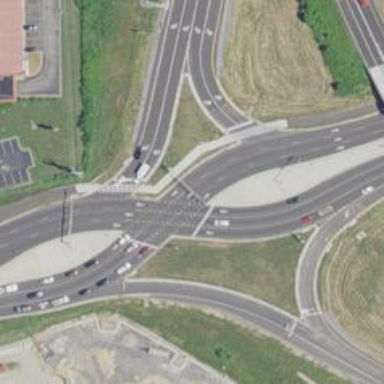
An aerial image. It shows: Motorway link at Diverging Diamond Interchange (DDI).